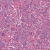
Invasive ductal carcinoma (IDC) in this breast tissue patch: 1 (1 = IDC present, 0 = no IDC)